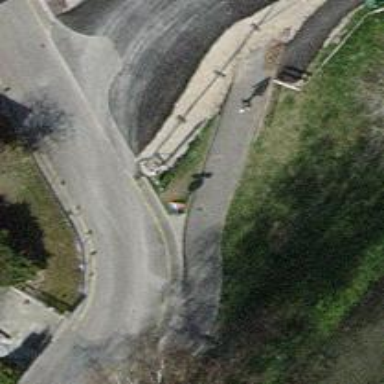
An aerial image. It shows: Cycleway with concrete surface.